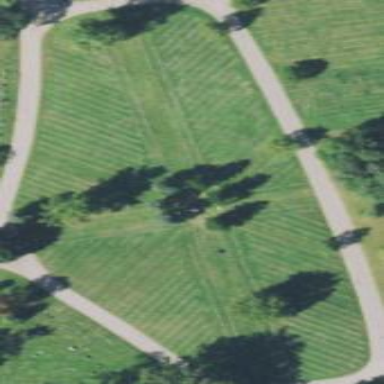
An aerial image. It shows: Cemetery.